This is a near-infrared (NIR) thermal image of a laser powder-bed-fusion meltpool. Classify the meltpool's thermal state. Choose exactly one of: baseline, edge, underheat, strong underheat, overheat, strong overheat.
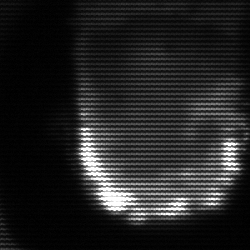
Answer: baseline